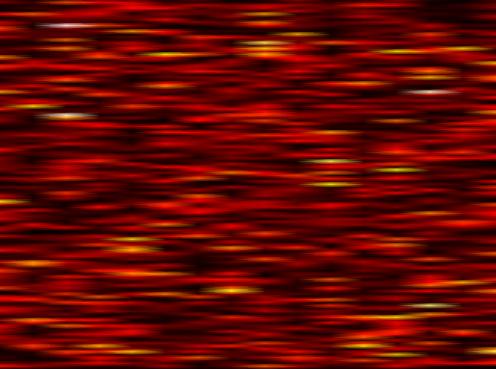
Label: OFDM